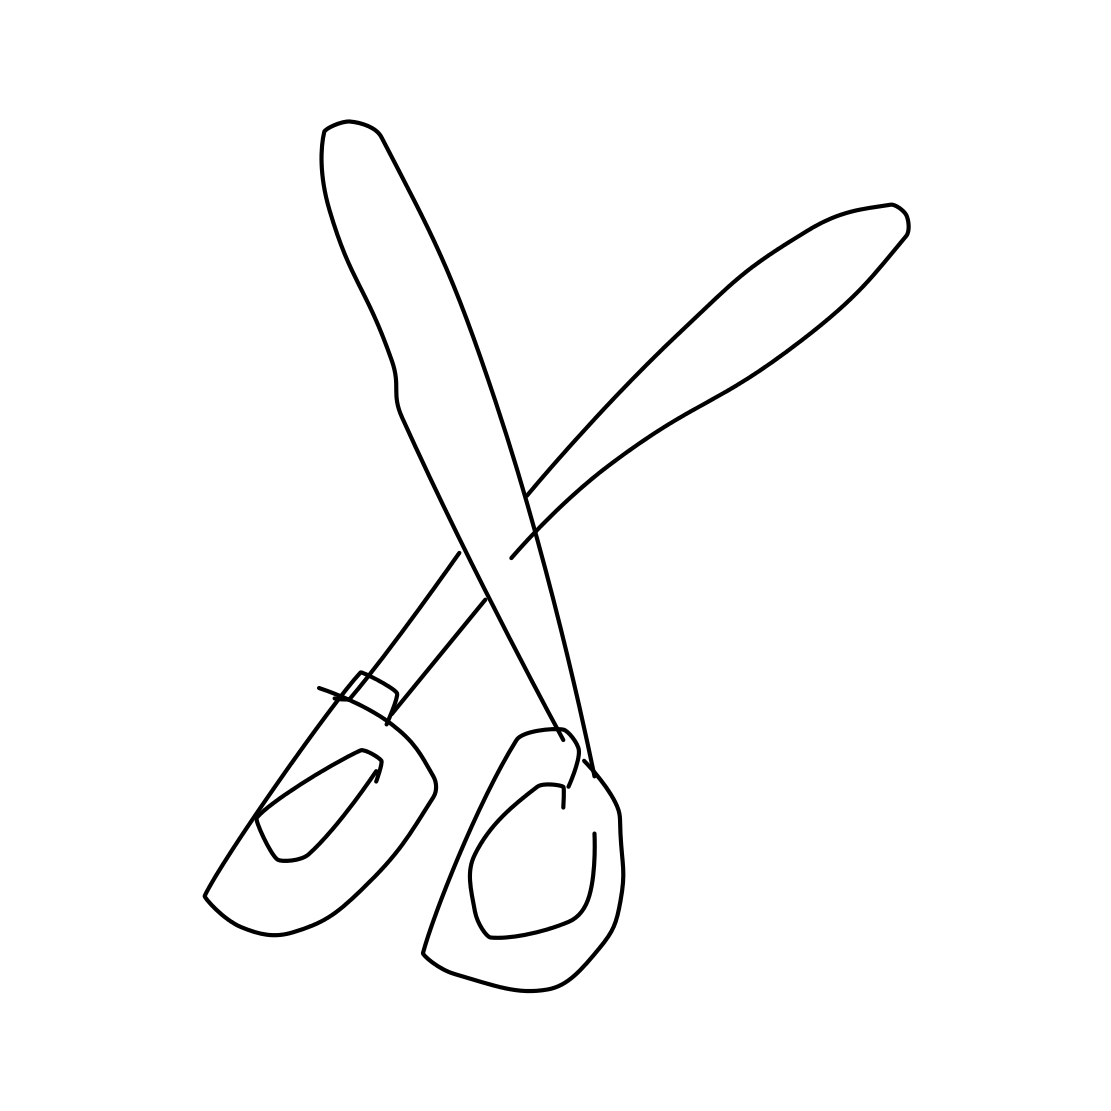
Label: scissors